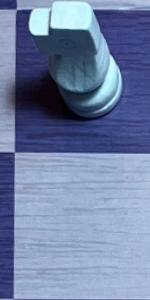
Label: Empty